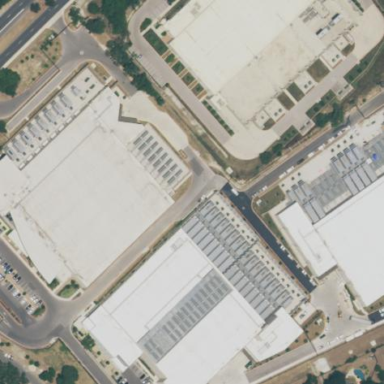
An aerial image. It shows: Data center building.